Field crop: maize
Growth stage: 2
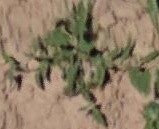
Species: atriplex